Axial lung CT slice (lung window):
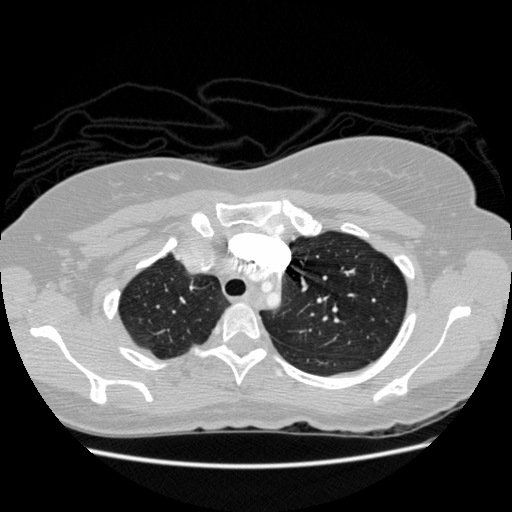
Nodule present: no